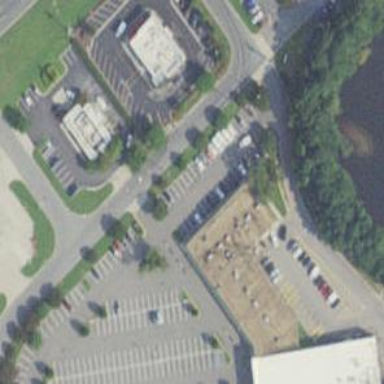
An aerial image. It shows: Car rental facility.